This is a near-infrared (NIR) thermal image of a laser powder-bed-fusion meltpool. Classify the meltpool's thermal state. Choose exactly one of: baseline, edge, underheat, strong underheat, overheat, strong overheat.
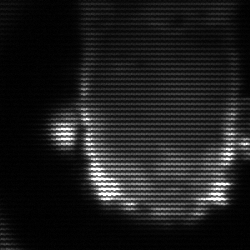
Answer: baseline